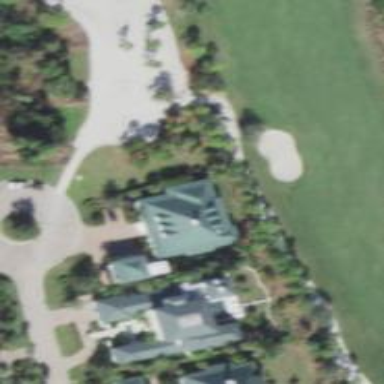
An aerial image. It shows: Golf bunker.